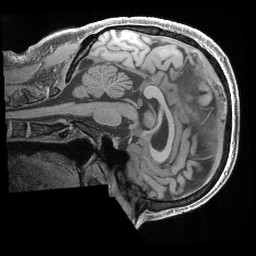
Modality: T1w
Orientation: sagittal
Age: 43
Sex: male
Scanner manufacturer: siemens
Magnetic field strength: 3 T
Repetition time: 2.4 s
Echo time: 0.00241 s